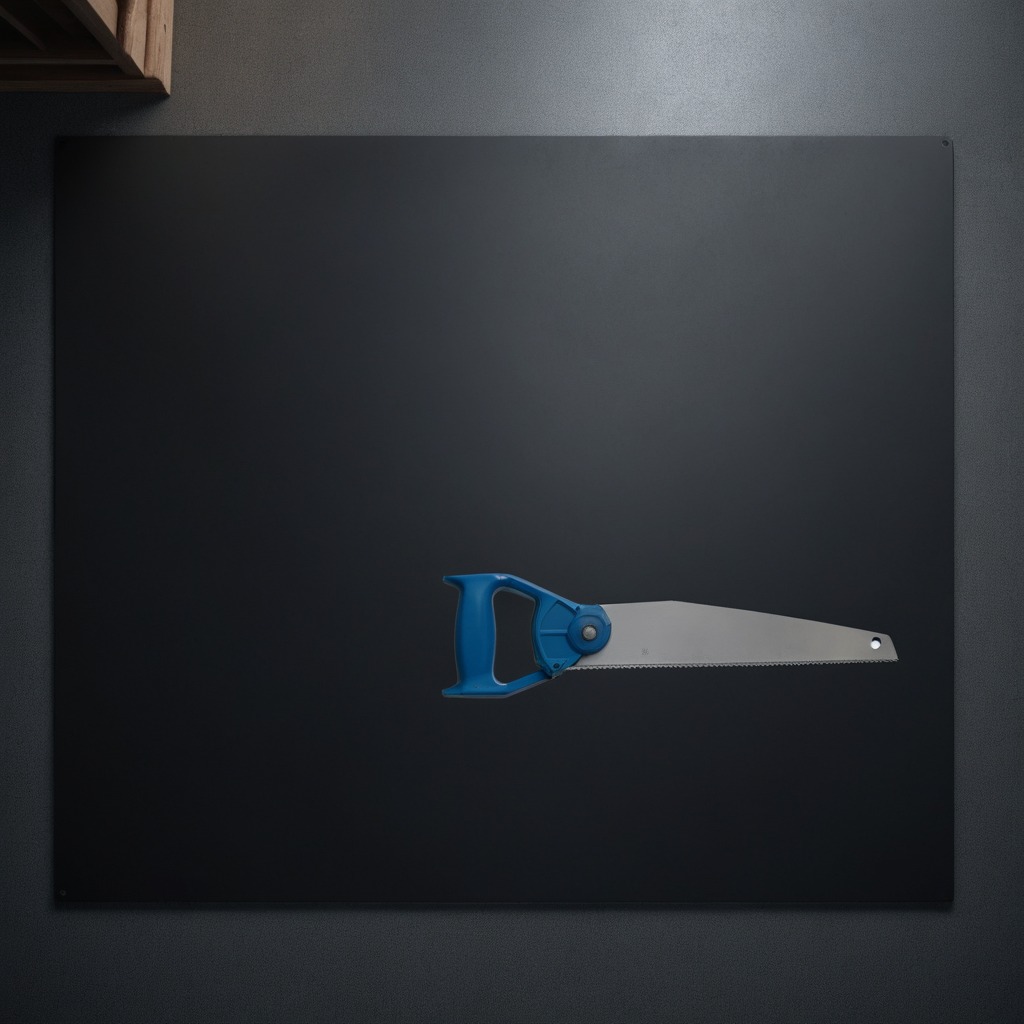
A metal saw is lying on a clean granite tabletop.